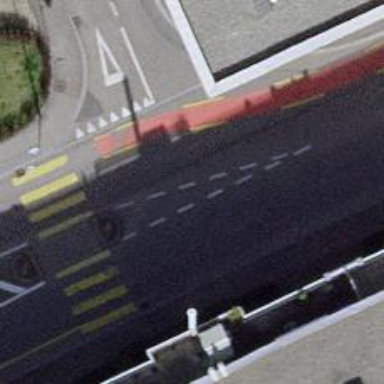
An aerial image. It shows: Tertiary road with asphalt surface and cycle lane.